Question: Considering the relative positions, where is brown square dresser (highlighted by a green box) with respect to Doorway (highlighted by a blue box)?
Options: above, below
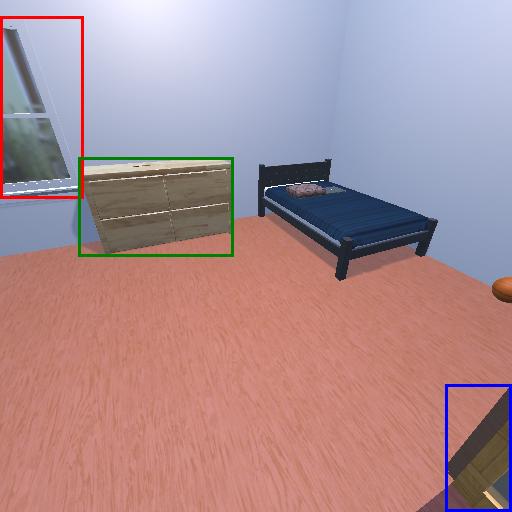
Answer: above